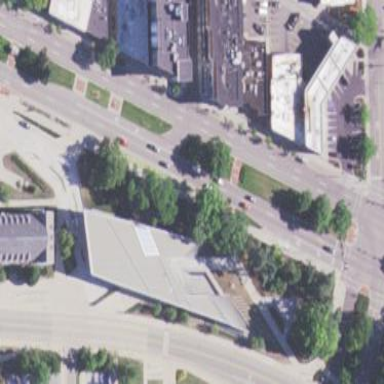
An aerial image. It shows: Museum building.